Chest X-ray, AP view. Patient: 31 years old, sex F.
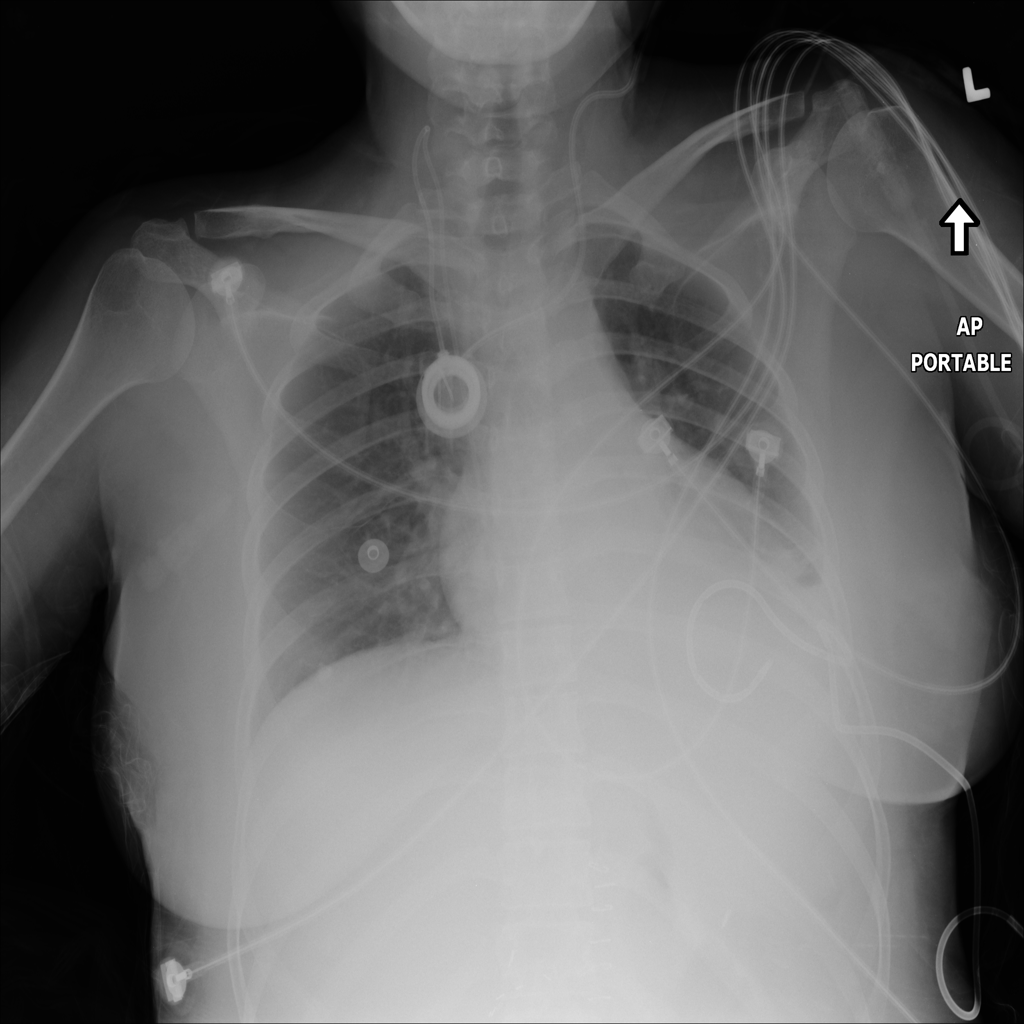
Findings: No Finding